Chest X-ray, AP view. Patient: 33 years old, sex M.
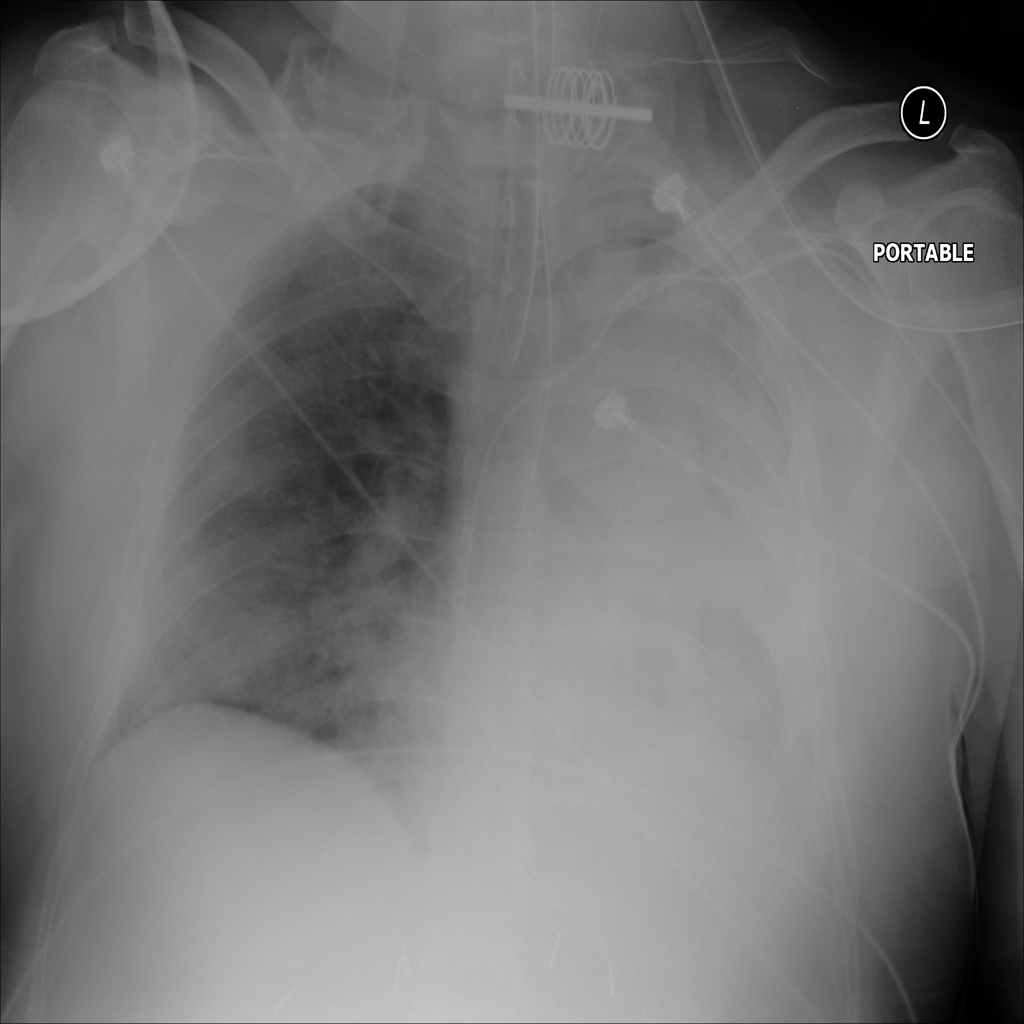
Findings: Infiltration